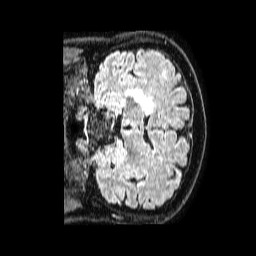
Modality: FLAIR
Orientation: coronal
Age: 66
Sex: male
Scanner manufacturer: philips
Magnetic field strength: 1.5 T
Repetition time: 4.8 s
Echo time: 0.3 s